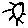
Label: sun